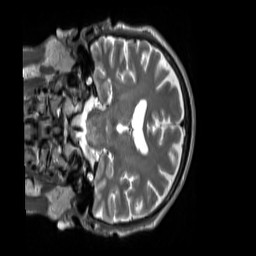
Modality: T2w
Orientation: coronal
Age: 56
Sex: male
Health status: ill
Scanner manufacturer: siemens
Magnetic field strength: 3 T
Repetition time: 2.8 s
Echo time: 0.326 s